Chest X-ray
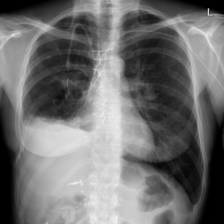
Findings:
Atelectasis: negative
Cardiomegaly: negative
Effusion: positive
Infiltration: negative
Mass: negative
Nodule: negative
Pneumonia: negative
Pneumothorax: negative
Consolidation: negative
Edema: negative
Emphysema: negative
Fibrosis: negative
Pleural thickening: negative
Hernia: negative